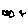
Label: cloud